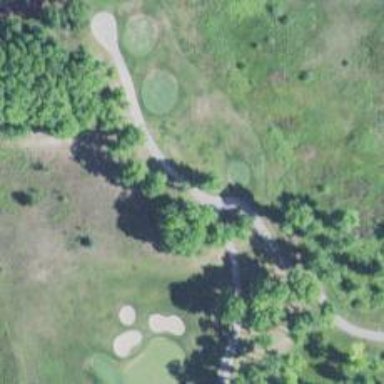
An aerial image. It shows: Path for both roads and golfers.